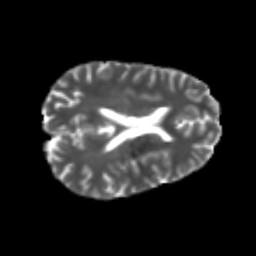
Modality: T2w
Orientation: axial
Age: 25
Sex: male
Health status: healthy
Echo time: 0.074 s